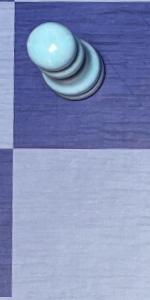
Label: Empty